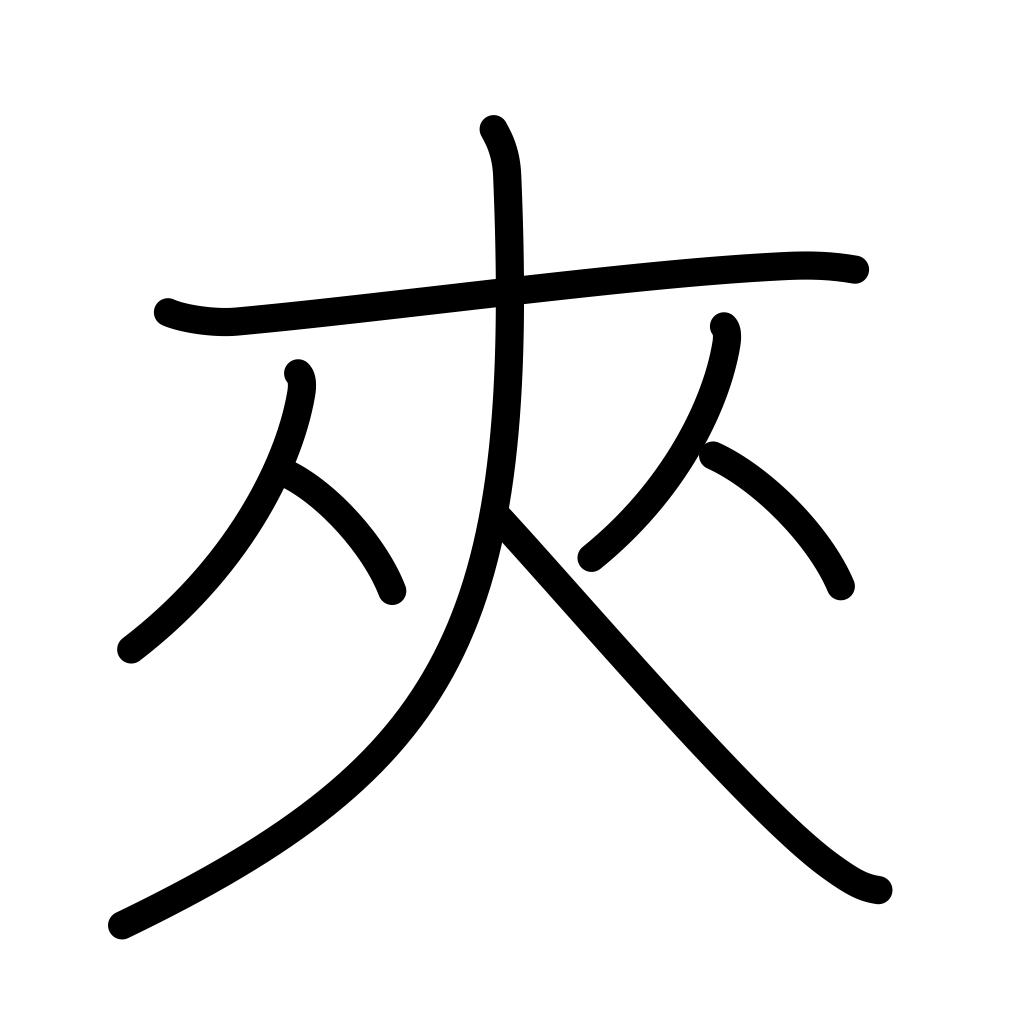
Meaning: insert between